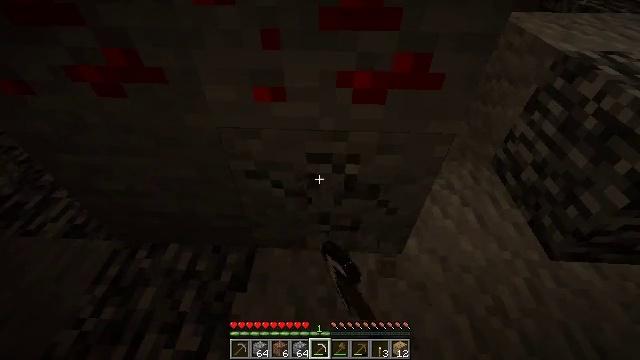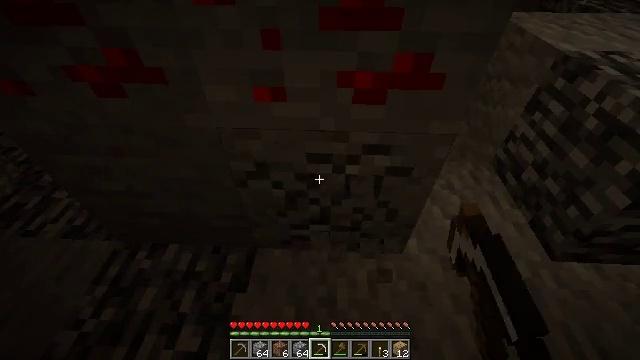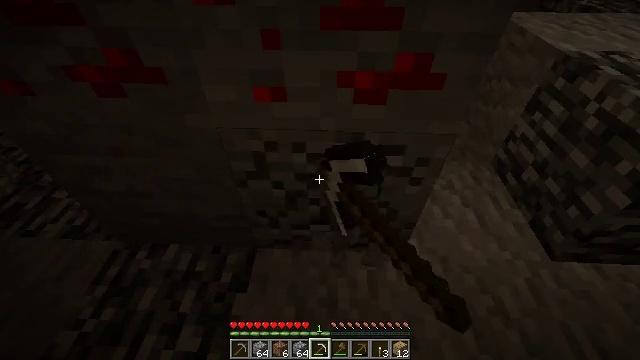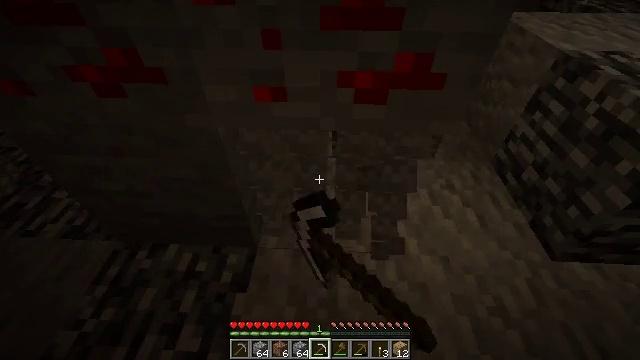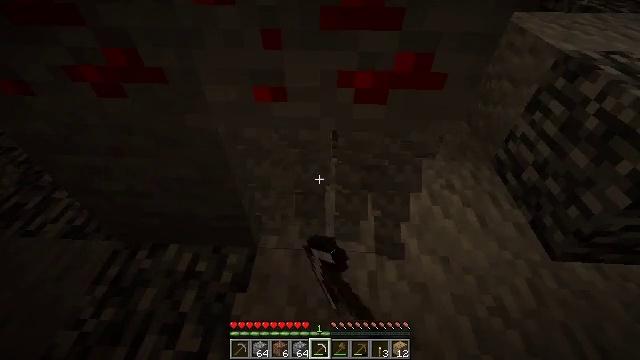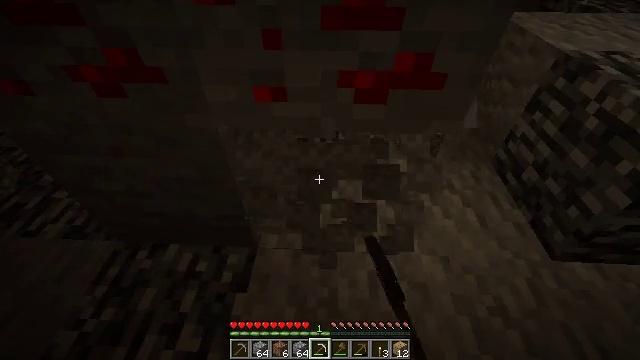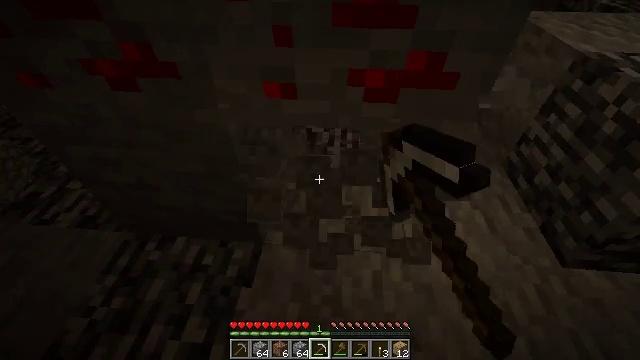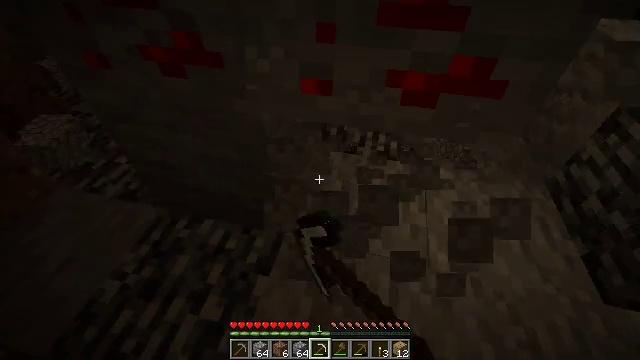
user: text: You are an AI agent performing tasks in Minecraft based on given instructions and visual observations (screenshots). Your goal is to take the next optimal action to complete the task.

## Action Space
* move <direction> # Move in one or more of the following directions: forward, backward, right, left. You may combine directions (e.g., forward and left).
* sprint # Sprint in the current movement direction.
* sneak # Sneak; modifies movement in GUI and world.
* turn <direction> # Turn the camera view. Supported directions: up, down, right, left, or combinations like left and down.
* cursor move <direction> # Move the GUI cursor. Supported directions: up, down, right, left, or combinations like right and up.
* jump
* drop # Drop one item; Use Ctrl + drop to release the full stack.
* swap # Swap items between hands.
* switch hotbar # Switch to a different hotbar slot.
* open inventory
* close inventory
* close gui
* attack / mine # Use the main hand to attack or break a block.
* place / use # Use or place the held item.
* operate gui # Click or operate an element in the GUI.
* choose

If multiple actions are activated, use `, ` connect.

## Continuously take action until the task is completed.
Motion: motion action
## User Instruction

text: Gather andesite blocks.
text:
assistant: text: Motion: attack / mine
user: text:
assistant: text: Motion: attack / mine
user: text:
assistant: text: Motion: attack / mine
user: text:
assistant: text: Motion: attack / mine
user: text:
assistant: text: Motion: attack / mine
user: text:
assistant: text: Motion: turn left, attack / mine
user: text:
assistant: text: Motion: turn left, attack / mine
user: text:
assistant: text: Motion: attack / mine